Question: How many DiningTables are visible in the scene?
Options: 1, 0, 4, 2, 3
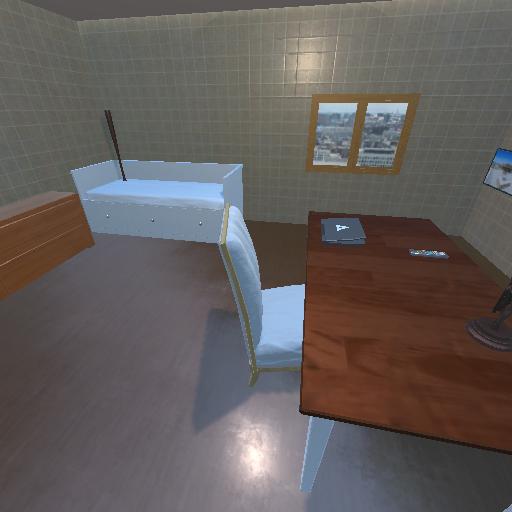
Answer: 1